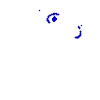
Particle: electron